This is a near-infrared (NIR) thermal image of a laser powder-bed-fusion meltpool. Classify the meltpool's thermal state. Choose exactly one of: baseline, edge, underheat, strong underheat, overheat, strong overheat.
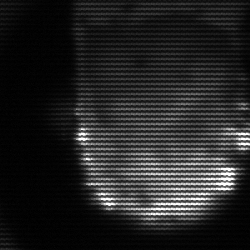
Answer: baseline